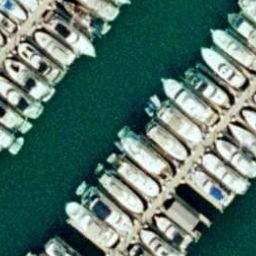
Label: harbor